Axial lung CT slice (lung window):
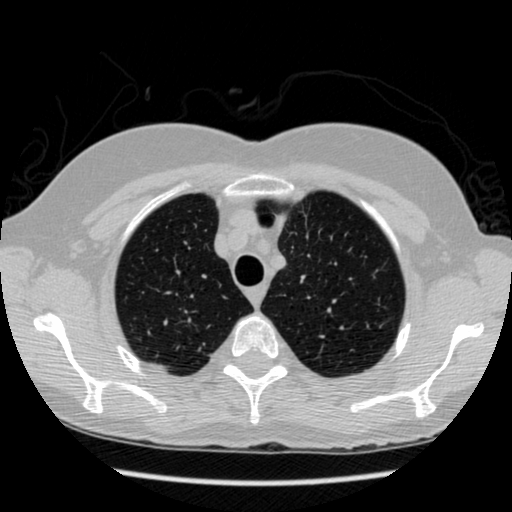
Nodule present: no